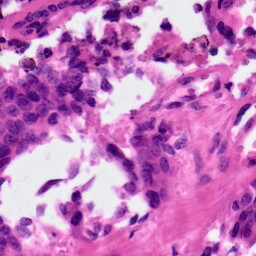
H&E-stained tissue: Ovarian